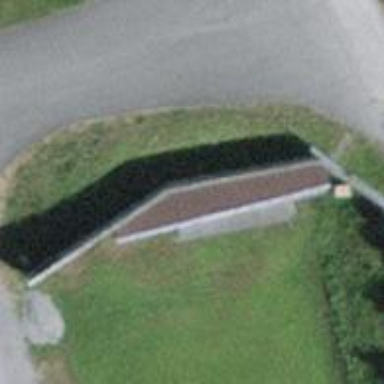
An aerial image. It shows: Concrete wall acting as barrier.